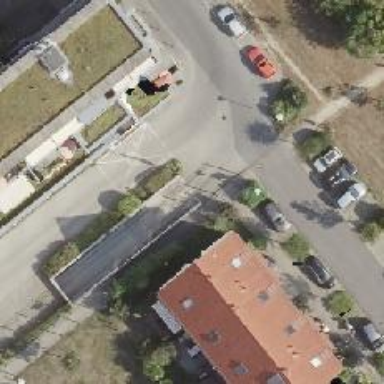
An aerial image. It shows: Parking entrance.